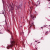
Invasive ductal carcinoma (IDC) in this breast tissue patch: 1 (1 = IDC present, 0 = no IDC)